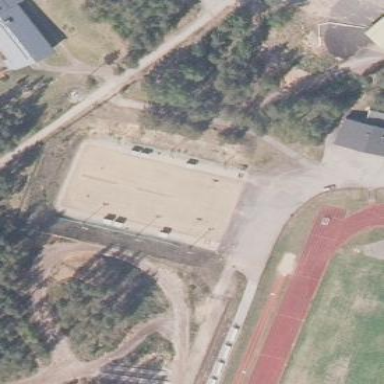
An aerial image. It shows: Tennis court on pitch.